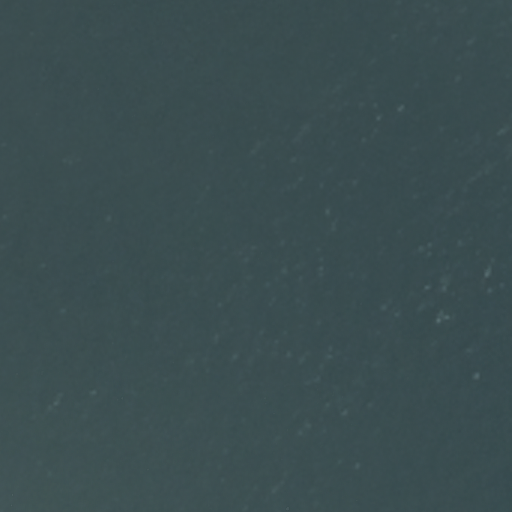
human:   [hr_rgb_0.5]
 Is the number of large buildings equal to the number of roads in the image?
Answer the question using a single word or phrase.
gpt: no

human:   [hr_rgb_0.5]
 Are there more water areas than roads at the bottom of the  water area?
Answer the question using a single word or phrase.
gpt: yes

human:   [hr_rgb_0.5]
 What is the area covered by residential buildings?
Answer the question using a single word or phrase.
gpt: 0m2

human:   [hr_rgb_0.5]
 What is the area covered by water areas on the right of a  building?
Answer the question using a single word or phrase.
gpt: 0m2

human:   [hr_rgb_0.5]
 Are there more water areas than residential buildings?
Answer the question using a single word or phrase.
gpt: yes

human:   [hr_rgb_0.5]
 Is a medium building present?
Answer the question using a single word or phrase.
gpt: no

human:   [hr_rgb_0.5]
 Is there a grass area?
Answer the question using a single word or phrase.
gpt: no

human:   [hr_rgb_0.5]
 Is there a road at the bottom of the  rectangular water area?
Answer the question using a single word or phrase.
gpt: no

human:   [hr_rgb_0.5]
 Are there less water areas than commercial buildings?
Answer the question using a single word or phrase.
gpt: no

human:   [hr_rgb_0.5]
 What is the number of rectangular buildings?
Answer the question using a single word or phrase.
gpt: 0

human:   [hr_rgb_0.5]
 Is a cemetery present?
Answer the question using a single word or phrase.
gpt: no

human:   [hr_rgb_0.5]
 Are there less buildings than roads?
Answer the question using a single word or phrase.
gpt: yes

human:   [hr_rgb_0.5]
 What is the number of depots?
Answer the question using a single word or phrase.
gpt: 0

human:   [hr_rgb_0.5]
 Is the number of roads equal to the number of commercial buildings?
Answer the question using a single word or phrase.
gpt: no

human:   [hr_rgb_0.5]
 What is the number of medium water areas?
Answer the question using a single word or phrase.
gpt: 0

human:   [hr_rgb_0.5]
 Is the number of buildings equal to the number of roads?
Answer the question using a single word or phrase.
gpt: no

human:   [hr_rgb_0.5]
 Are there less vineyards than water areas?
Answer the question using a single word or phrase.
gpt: yes

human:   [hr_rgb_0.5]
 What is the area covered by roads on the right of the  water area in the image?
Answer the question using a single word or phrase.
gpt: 0m2

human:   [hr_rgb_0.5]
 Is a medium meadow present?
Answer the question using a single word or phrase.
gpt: no

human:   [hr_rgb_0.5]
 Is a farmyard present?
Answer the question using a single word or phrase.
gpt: no

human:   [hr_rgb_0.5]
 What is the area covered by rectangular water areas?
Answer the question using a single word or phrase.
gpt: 10618m2

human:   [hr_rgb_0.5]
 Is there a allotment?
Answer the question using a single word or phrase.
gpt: no

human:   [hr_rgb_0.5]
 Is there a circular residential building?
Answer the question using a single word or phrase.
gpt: no

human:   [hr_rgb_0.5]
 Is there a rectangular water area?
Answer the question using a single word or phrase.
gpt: yes

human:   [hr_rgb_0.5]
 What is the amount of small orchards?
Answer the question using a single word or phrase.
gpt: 0

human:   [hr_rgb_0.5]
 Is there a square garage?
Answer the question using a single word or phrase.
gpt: no

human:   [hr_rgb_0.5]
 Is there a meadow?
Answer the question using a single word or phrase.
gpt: no

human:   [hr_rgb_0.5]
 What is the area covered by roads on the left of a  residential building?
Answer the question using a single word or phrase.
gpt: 0m2

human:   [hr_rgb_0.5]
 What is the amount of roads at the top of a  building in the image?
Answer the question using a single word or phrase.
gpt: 0

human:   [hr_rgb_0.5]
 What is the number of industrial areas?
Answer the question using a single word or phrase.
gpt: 0

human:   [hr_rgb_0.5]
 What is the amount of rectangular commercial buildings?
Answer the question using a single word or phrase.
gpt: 0

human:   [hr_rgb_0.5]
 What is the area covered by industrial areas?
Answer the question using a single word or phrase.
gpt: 0m2

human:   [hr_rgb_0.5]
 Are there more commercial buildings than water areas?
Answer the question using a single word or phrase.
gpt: no

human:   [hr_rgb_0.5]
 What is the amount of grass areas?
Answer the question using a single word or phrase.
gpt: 0

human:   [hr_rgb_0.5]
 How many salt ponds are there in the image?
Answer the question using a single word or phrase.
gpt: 0

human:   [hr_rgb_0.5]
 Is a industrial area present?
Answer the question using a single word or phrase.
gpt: no